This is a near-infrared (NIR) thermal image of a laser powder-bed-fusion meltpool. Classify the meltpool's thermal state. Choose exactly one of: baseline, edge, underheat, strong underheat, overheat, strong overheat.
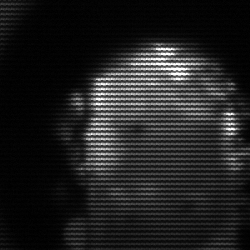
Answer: baseline